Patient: sex F, age 61
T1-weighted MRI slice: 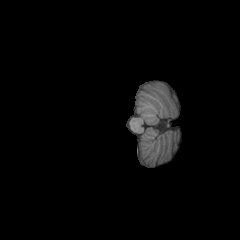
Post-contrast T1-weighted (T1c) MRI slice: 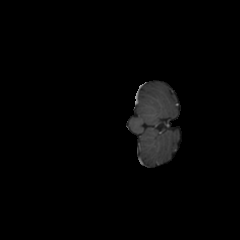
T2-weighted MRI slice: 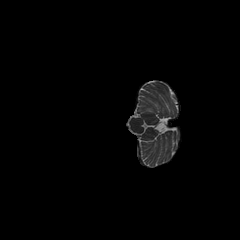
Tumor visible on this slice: no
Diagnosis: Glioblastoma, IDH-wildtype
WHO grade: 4